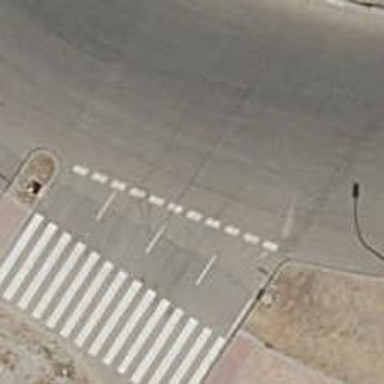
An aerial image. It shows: Road with "give way" sign.